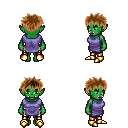
a pixel art fantasy rpg character, female body template, orc, green skin, chain tabard jacket, gold greaves, brown bedhead hairstyle, gold boots, four views (front, back, left, right), 2x2 character sprite sheet, small pixel art, hard edges, no anti-aliasing